Question: I know similar questions have been asked but I've not seen this one. !
I have 3 divs on my page.
WRAP is the main page wrapper and provides a border around the inner divs.
OUTER is the outer div
RIGHT is the div I want to move as the page scrolls.

You can see on this image where RIGHT sits, as the page scrolls down I want right to move with it.
I've tried setting the CSS position to fixed, but if the page is resized this messes up the layout. The css I currently have is :
'''
#wrap
{
width: 100%;
margin: 50px auto;
padding: 20px 20px 20px 20px;
border:2px solid #800000;
}
#outer
{
margin: auto;
width: 700px;
height: 1250px;
display: table;
border: 2px solid #000008;
}
#right
{
float: right;
width: 100px;
height: 100px;
border: 2px solid #008000;
}
'''
I've created a <URL> with how this currently looks.
How do I get right to move correctly with the page ?
Thanks
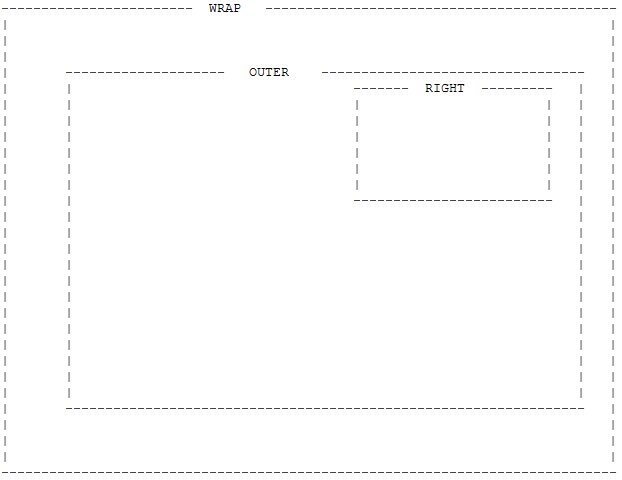
Answer: RouthMedia's answer works, but if you have different constraints, like "it shouldn't be on top of the content if the window is smaller than the layout"
To solve that, you can have a 'window.onresize' function that changes the div's right position depending on the constraints you want to have.
'''
window.onresize = function(event)
{
// is the window smaller than something it shouldn't? calculate the new position
("#right").css("right", newpos);
};
'''
saw you don't want it out of the outer div.
One way to do it: When the page loads, set the "right" property to something that puts it inside the outer div. If the screen resizes, update it.
Another way to do it: use 'position: absolute', and update the "top" property with the document.scrollTop value when the 'onscroll' event fires.